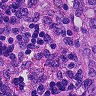
Metastatic tissue present: yes